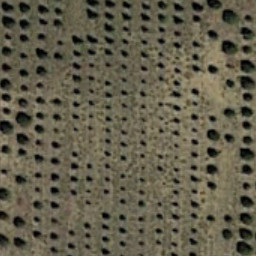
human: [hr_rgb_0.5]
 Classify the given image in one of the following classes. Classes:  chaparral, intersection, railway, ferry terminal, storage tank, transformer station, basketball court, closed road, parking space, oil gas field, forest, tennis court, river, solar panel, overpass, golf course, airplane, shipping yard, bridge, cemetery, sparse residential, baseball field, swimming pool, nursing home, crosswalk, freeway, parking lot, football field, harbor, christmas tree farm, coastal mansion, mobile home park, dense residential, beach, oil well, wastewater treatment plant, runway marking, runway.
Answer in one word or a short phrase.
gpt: christmas tree farm